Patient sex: M
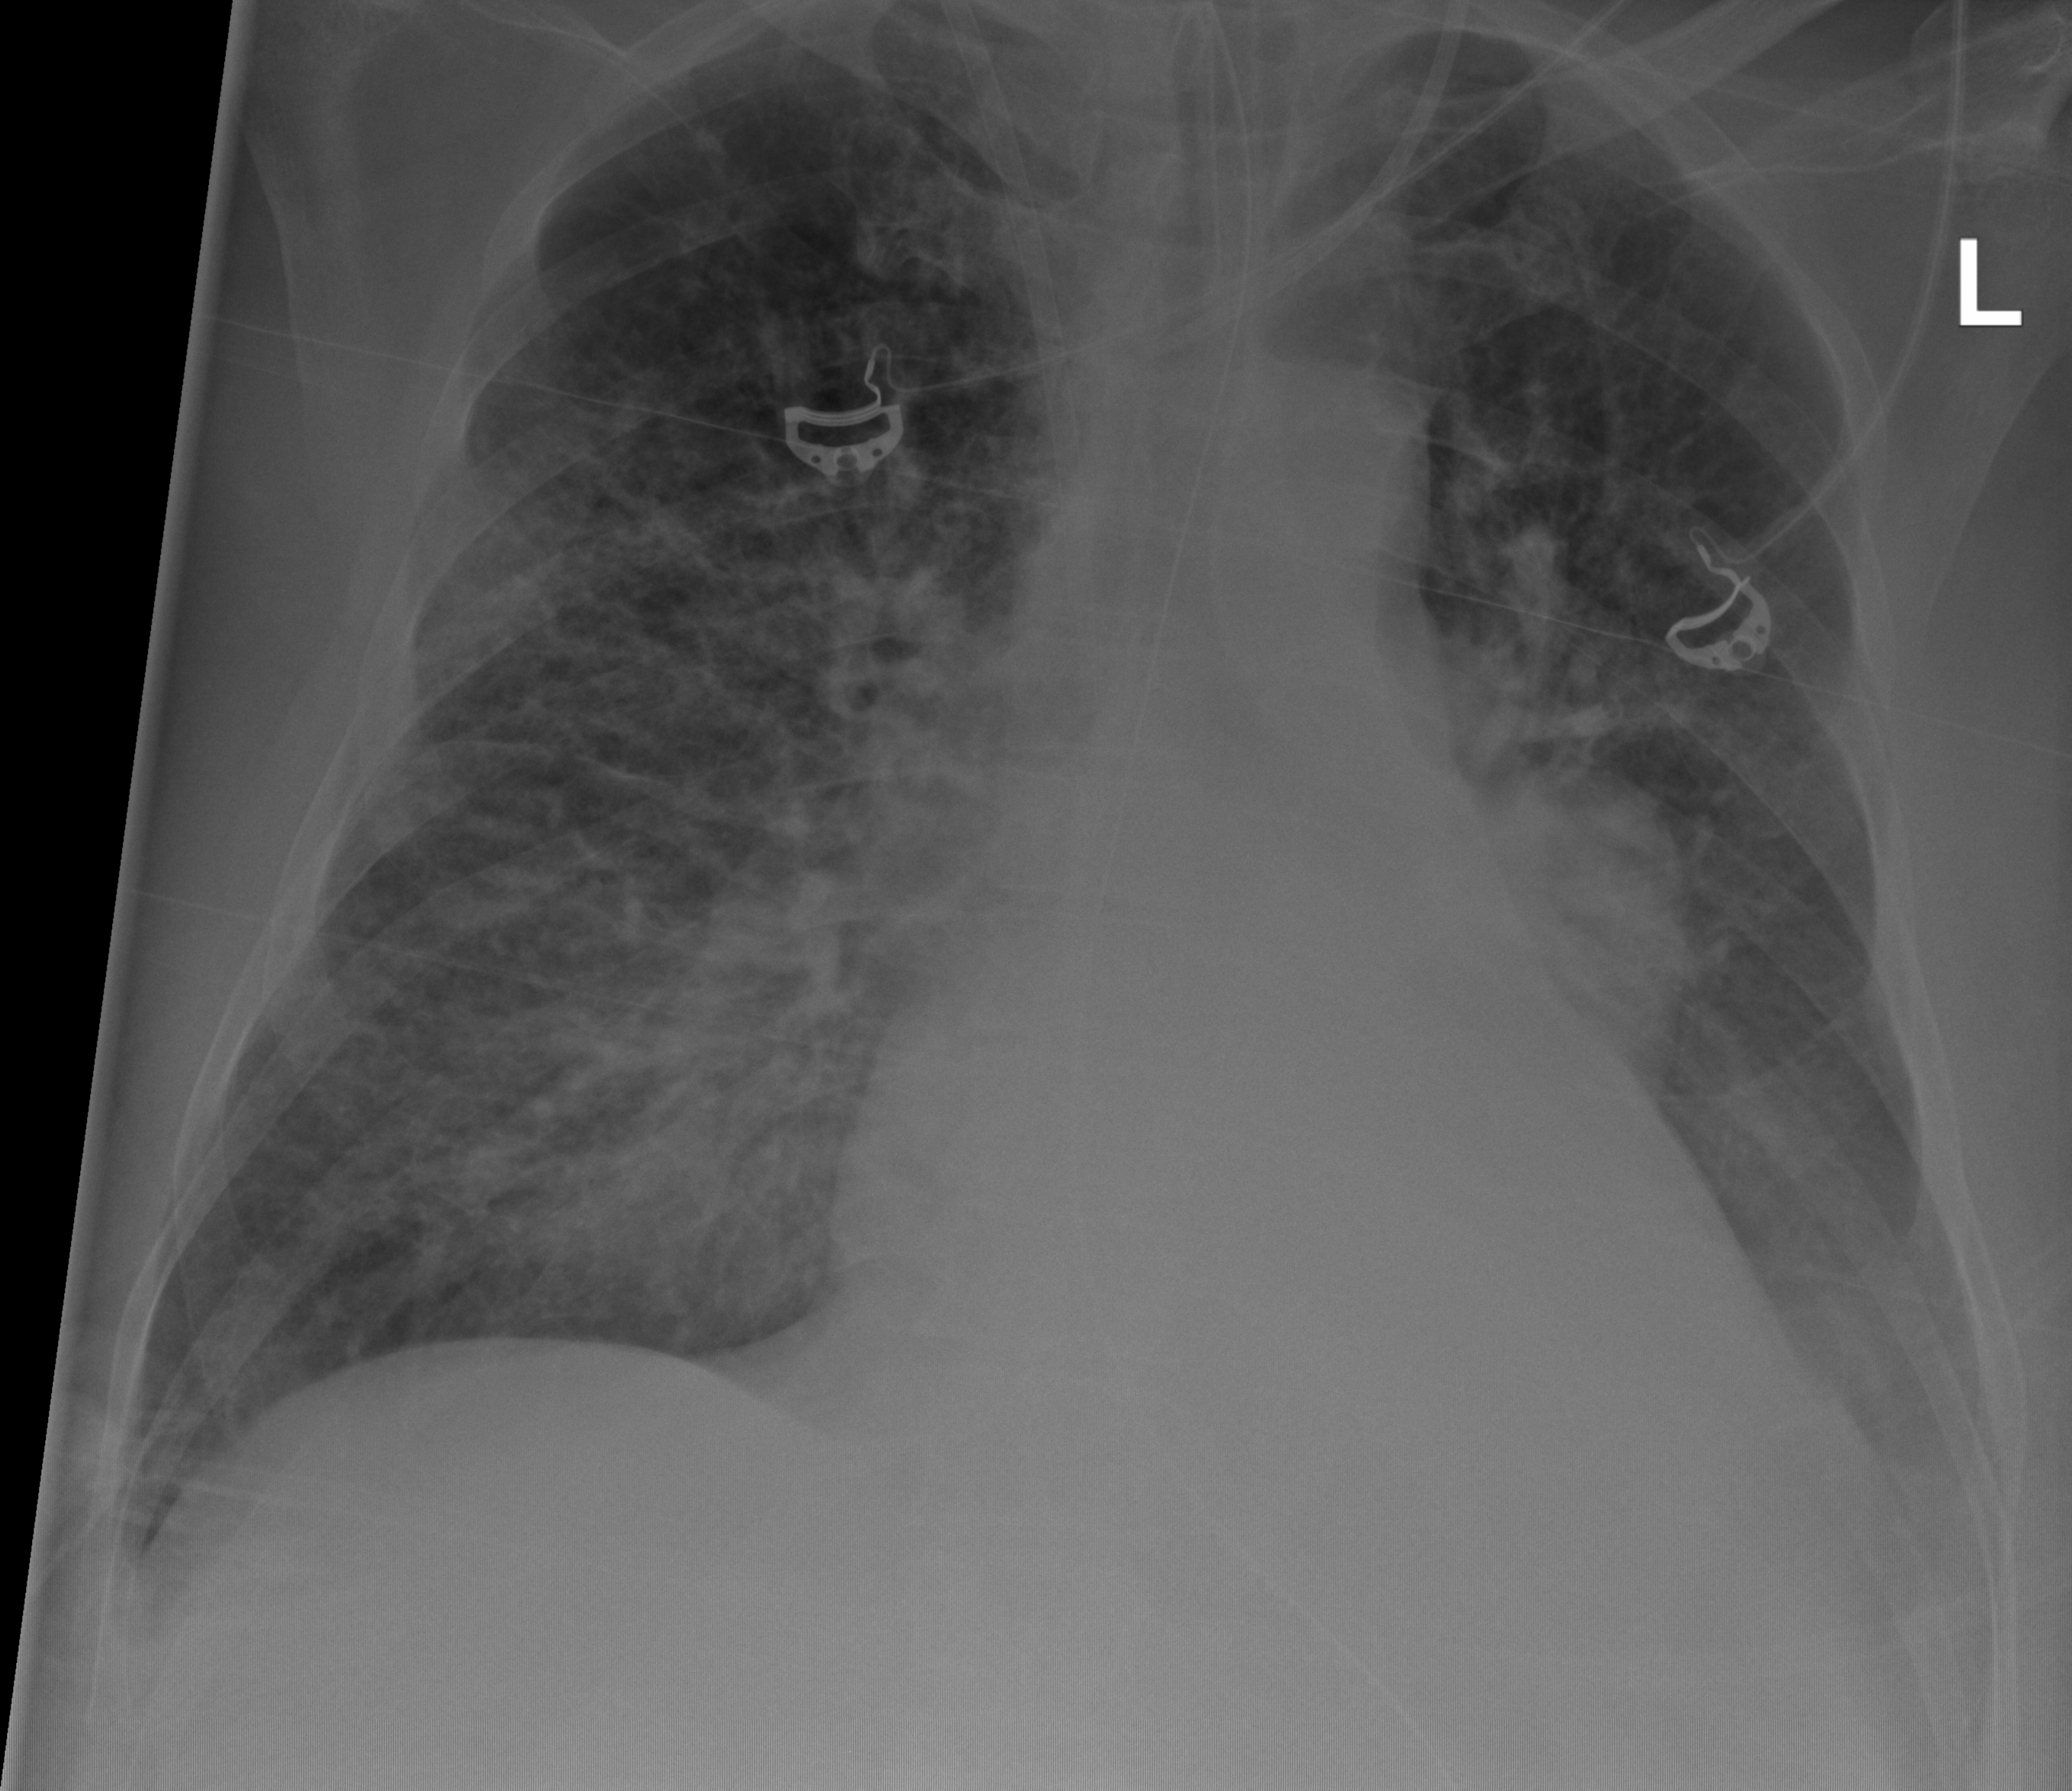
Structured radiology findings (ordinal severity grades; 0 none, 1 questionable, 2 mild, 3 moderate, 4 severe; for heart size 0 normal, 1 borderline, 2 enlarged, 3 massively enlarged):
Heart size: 2
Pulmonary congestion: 2
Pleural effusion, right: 0
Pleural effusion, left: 2
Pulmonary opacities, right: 3
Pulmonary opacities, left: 2
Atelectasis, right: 2
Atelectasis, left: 2